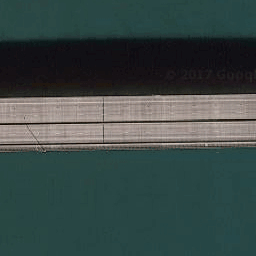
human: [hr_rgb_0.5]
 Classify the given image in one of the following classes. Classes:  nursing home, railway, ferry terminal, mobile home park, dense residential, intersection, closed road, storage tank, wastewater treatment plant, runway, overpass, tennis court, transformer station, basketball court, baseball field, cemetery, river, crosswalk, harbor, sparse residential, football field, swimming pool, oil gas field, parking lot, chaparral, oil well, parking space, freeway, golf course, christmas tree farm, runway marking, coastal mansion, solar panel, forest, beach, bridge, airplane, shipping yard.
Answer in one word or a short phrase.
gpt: bridge